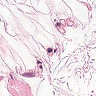
Metastatic tissue present: no